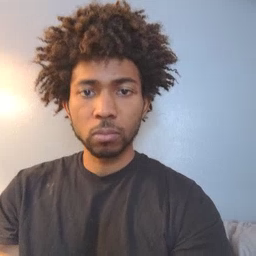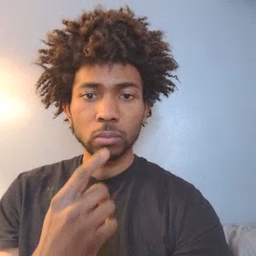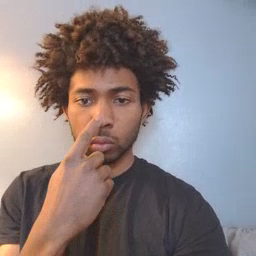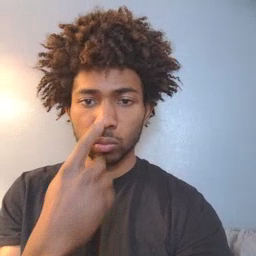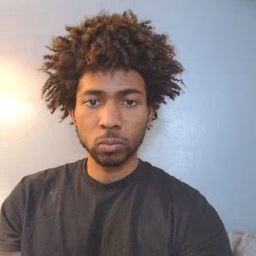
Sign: nose